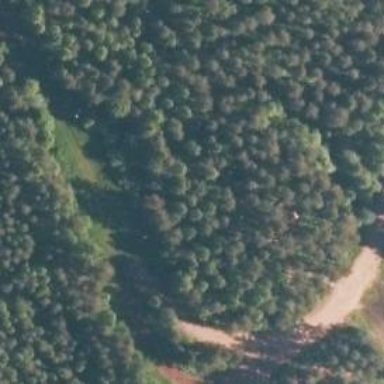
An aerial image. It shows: Disc golf tee area.